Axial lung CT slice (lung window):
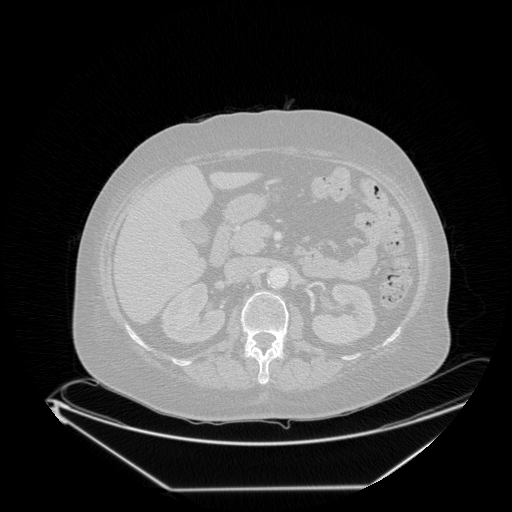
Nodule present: no